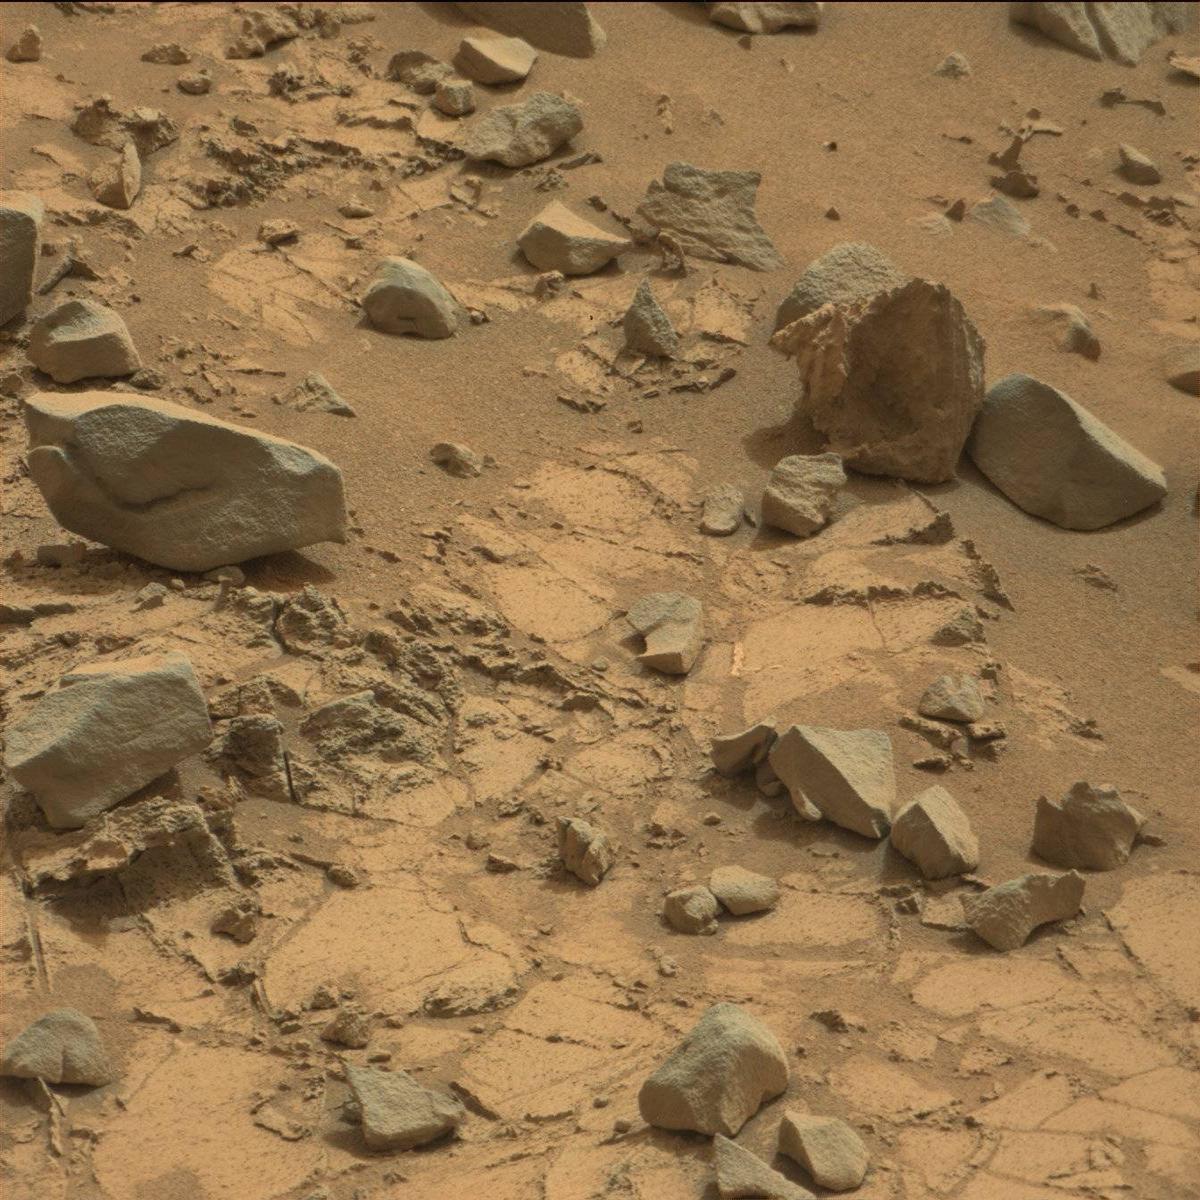
Terrain classes present: Bedrock, Rock, Sand / Soil